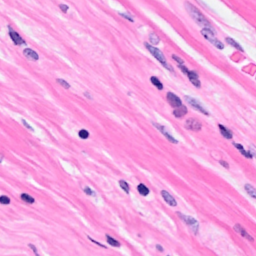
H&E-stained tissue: Breast